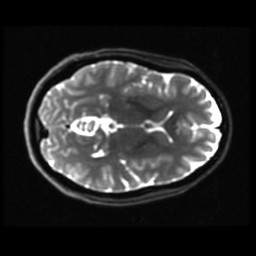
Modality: T2w
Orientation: axial
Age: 29
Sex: female
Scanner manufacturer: ge
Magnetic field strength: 3 T
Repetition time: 8.947 s
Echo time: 0.09798 s